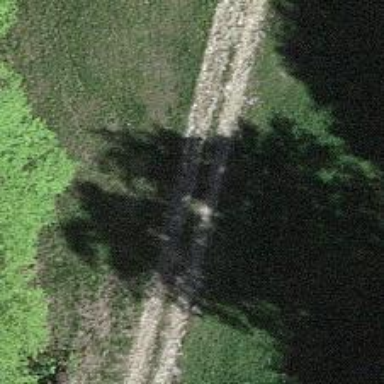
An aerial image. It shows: Path.